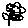
Label: flower